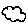
Label: cloud